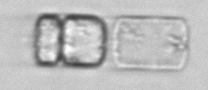
Label: Lauderia_annulata